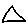
Label: triangle